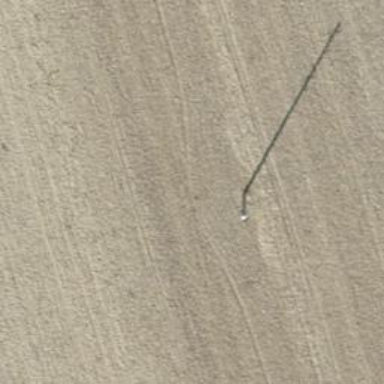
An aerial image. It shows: Minor power line.